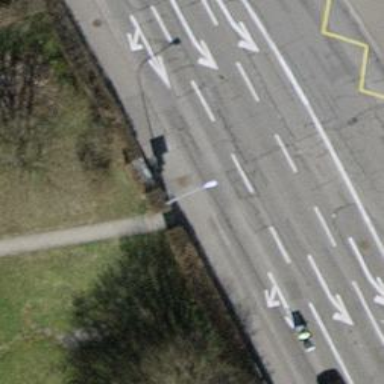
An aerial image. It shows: Street cabinet used for power utility.